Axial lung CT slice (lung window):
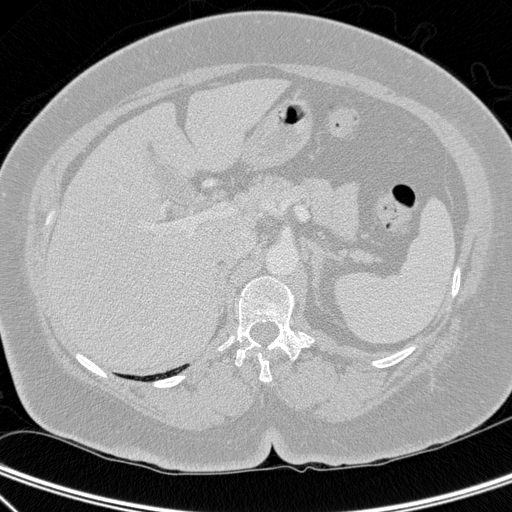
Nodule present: no